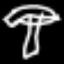
Label: mushroom